Aerial crown-view tile of a tropical tree (Barro Colorado Island, Panama), acquired 20250217:
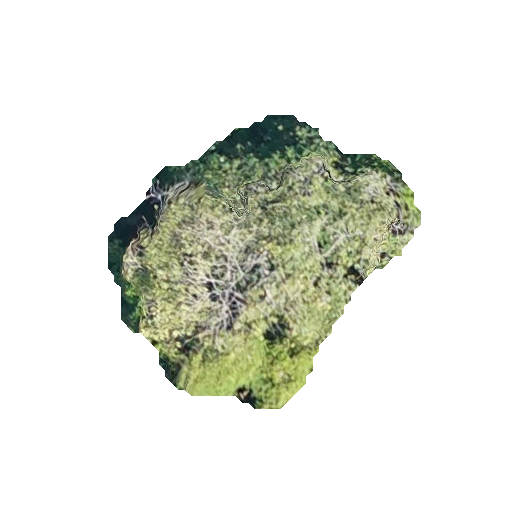
Species: Tabebuia rosea
GBIF accepted scientific name: Tabebuia rosea
Crown area: 85.644 m²